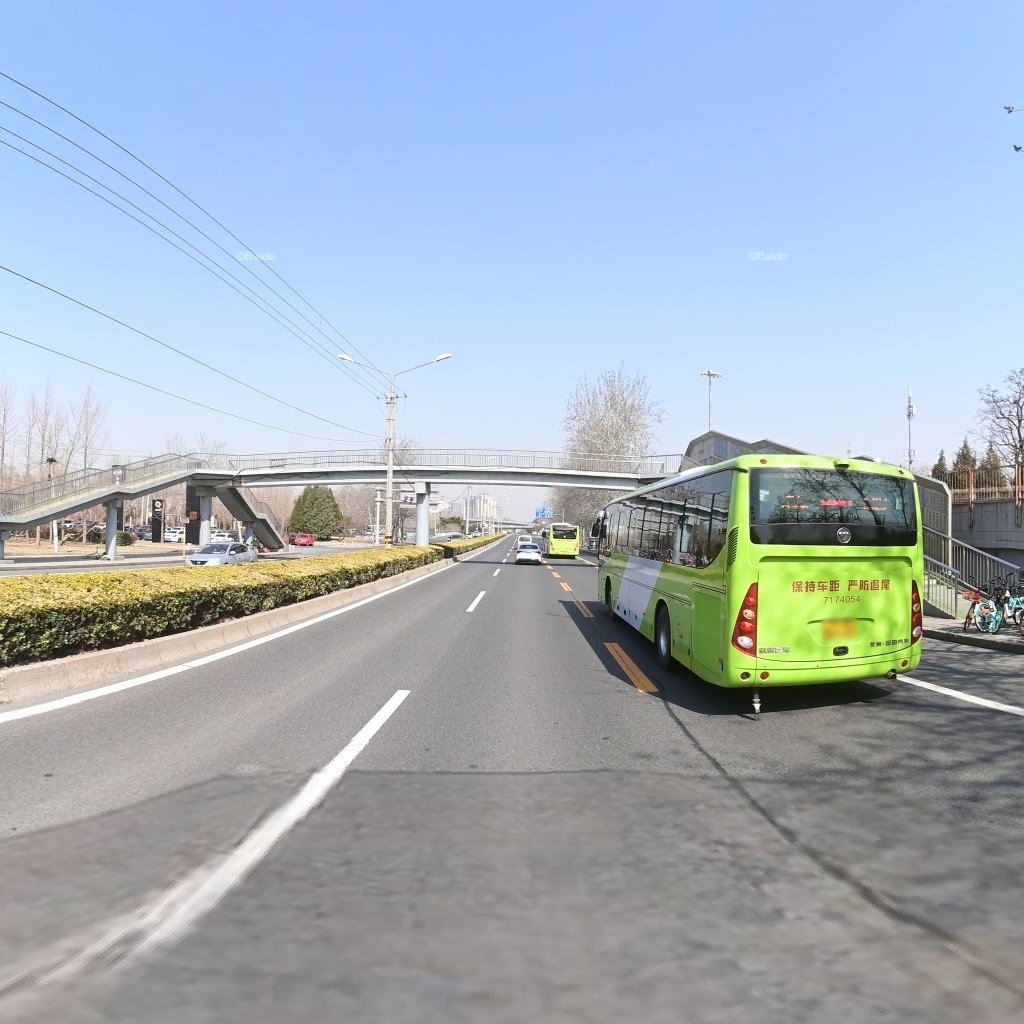
Region: Chaoyang
Road damage annotations: longitudinal patch